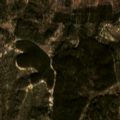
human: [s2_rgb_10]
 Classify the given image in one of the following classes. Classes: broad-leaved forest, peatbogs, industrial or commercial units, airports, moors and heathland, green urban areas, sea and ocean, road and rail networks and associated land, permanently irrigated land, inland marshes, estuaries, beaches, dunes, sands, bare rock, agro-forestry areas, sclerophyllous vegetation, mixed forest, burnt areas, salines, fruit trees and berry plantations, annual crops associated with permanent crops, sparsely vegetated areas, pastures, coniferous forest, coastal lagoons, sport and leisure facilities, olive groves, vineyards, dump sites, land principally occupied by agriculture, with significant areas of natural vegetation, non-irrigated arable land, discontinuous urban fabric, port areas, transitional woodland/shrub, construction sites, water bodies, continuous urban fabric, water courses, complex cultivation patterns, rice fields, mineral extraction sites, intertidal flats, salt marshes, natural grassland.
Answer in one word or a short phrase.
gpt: complex cultivation patterns, broad-leaved forest, transitional woodland/shrub